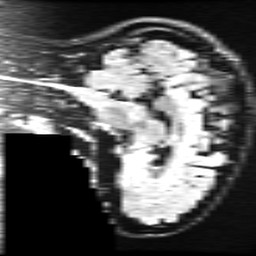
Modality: FLAIR
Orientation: sagittal
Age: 23
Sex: female
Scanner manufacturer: ge
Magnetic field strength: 3 T
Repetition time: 11 s
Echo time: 0.1497 s